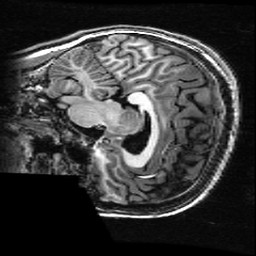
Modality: T1w
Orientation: sagittal
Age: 22
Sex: female
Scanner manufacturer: ge
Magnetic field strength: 3 T
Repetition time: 0.01144 s
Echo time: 0.005012 s